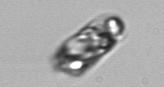
Label: Guinardia_delicatula_TAG_internal_parasite